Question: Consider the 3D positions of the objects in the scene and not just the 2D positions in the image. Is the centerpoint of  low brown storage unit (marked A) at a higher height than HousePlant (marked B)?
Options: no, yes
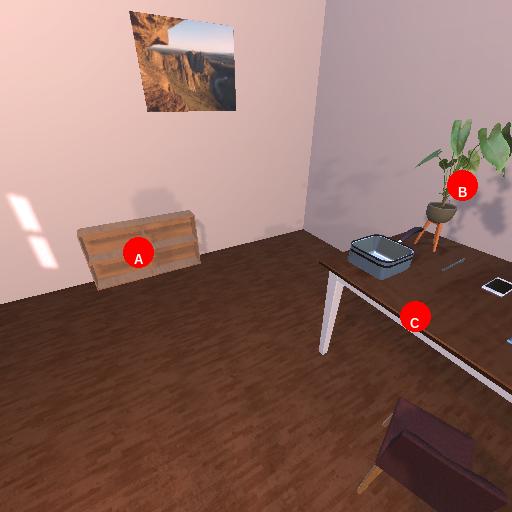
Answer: no